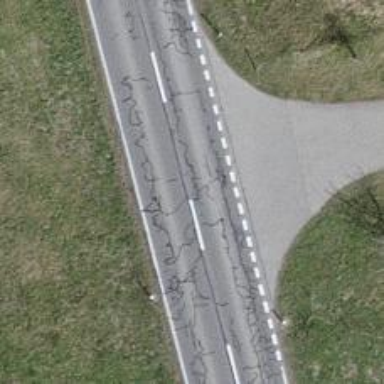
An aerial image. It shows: Secondary road.